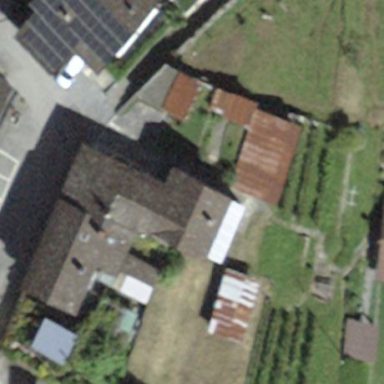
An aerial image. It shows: Detached building.